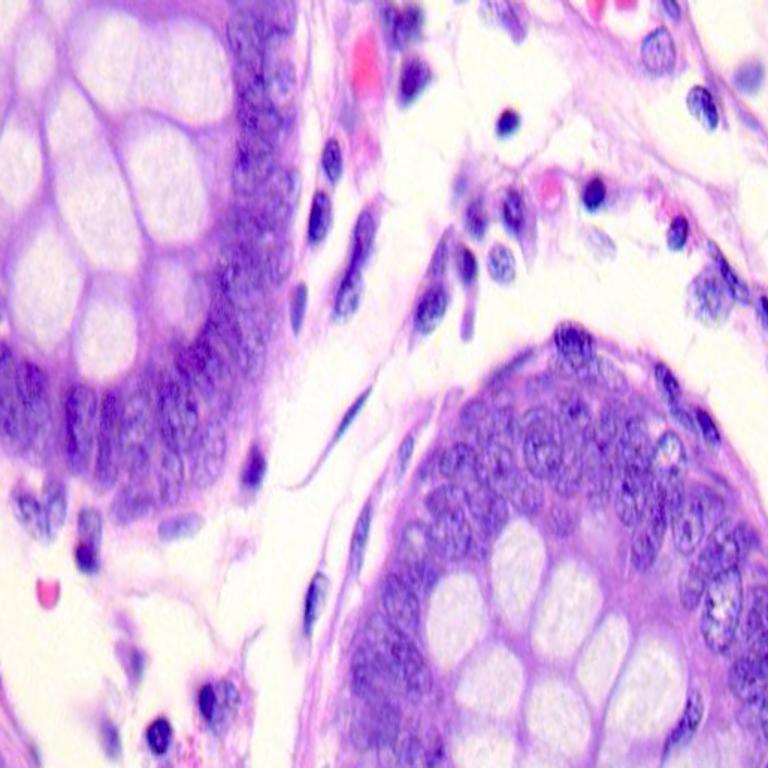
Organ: colon
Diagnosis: benign